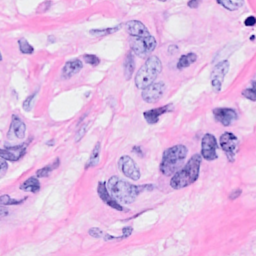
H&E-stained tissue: Breast